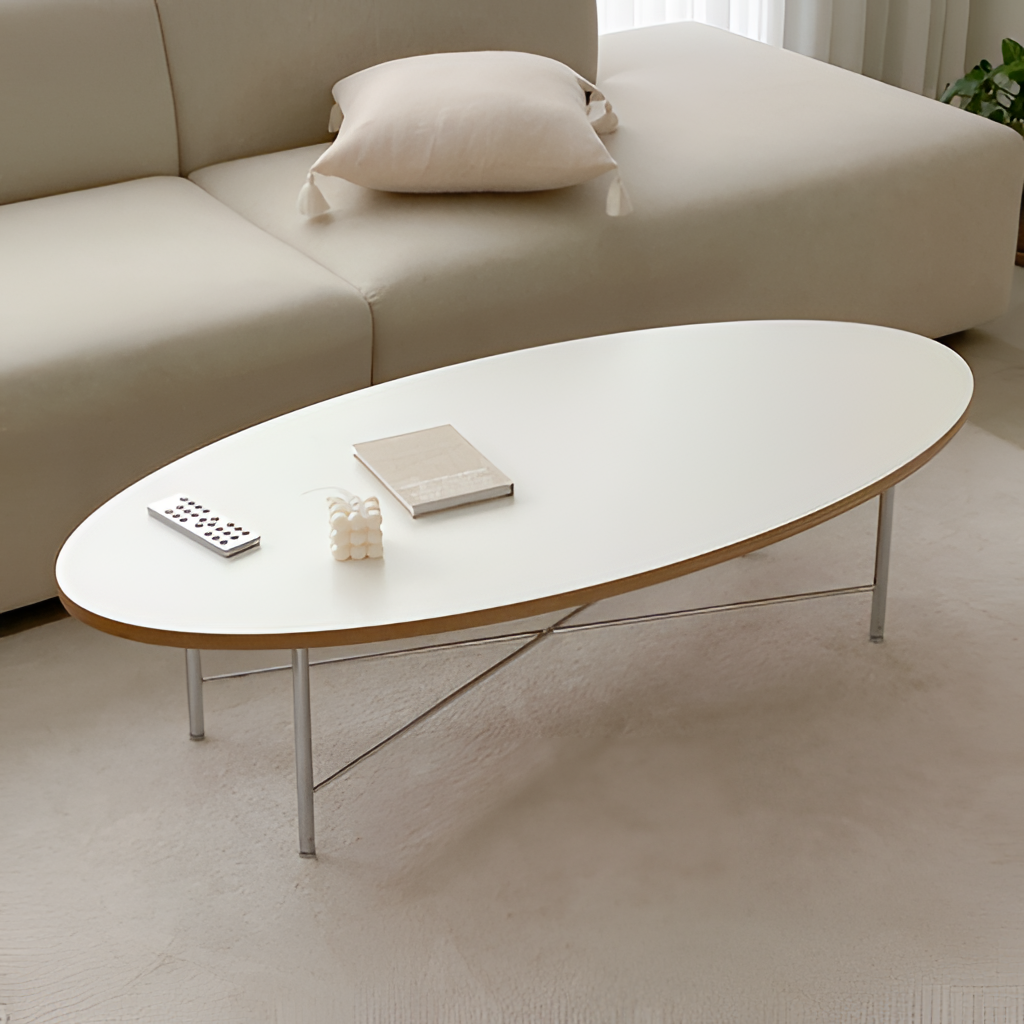
living room, beige fabric sectional sofa, minimalist, carpet flooring, with solid pattern, wallpaper